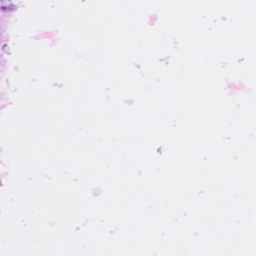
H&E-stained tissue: Breast